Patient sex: M
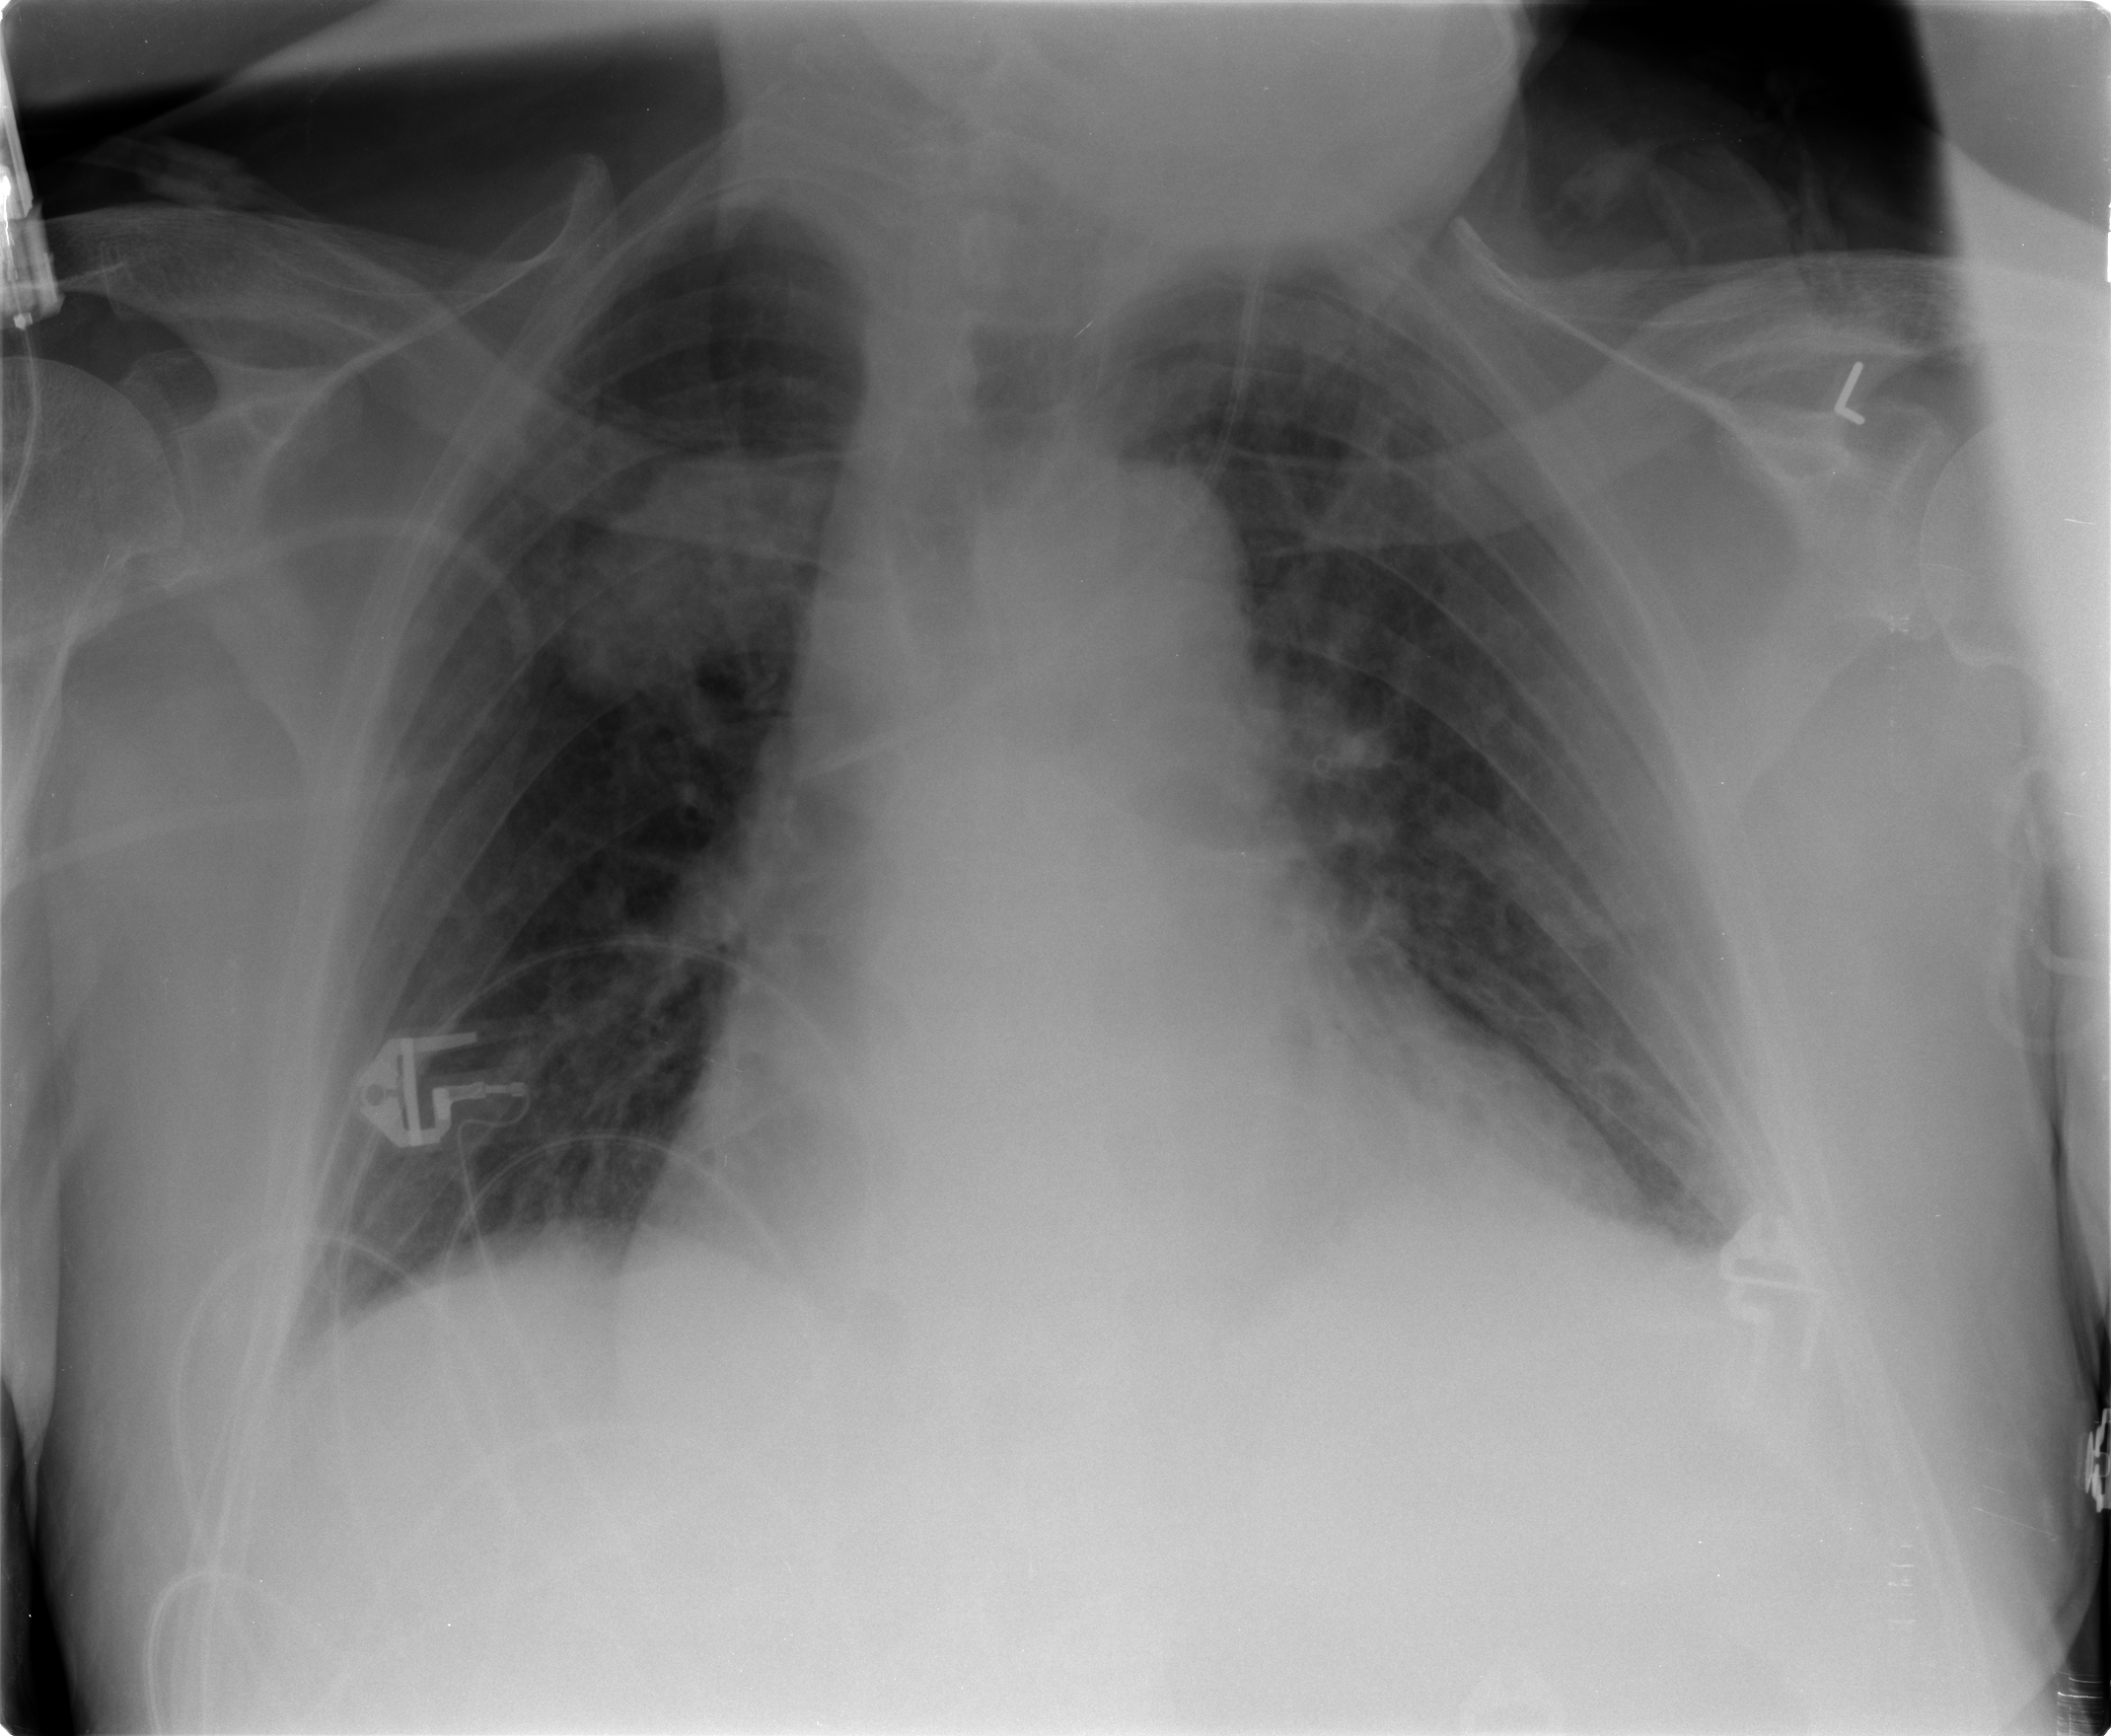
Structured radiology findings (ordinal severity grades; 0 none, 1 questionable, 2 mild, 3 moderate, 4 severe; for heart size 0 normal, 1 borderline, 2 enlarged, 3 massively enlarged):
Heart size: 2
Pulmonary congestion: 1
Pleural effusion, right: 1
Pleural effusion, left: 1
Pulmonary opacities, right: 0
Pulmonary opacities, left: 1
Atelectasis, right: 2
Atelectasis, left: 2